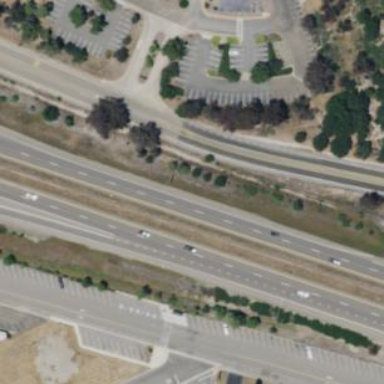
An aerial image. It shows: Parking area with asphalt surface. This is surface parking with park-and-ride facility.